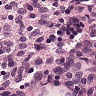
Metastatic tissue present: no